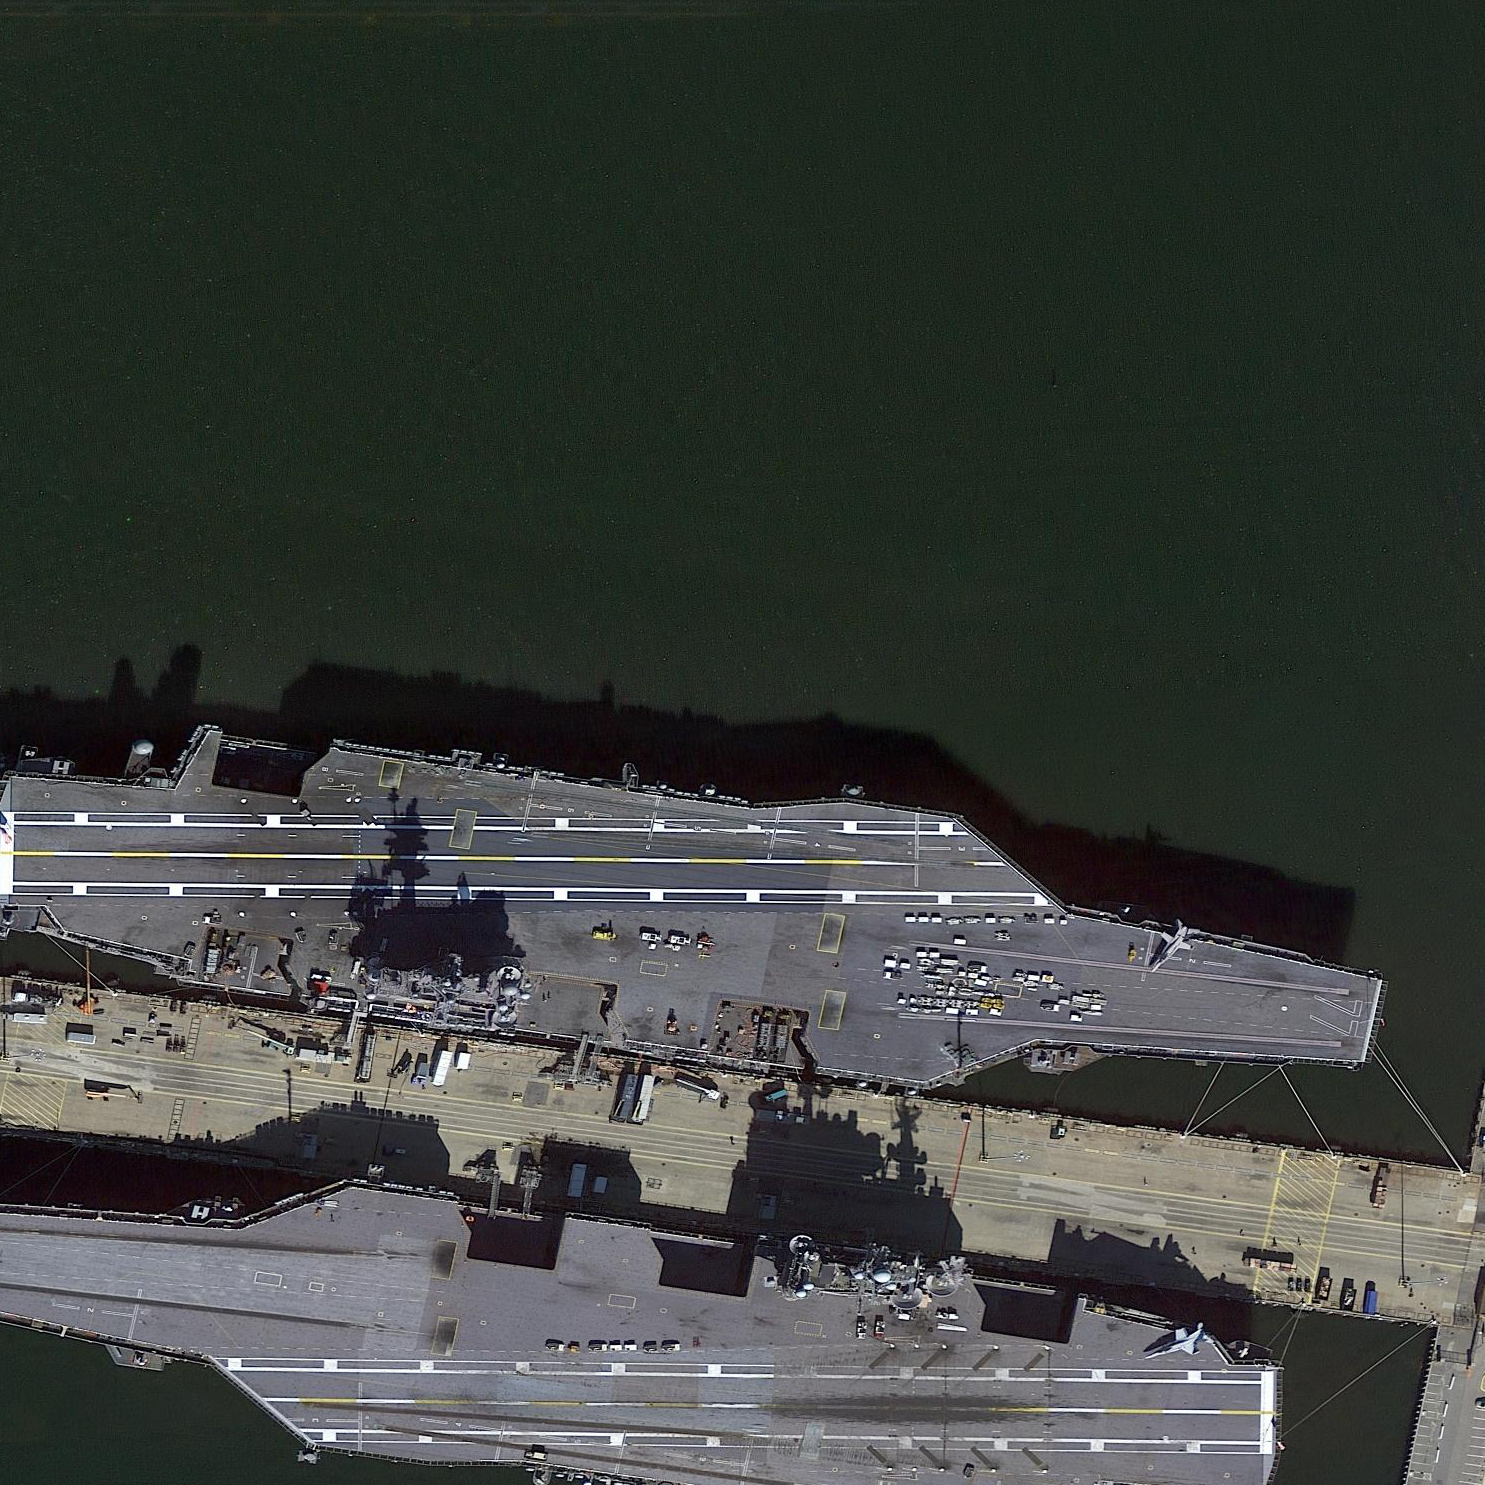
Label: aircraft_carrier